Question: When I start my sublime text3, I found the following command. What is the problem? How I can solve it? I use Ubuntu 16.
> Error trying to parse file: Unexpected character, expected a comma or closing bracket in Packages/User/Default (Linux).sublime-keymap:2:9

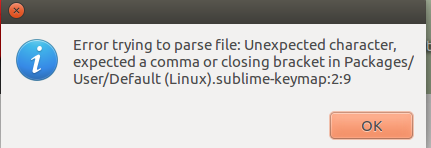
Answer: Guess what! I had the same error when I started using sublime text!
open this file: '~/Library/Application Support/Sublime Text 2/Packages/User/Default (Linux).sublime-keymaps' with whatever program, but not sublime, and replace all the content with '[]'
Then, restart sublime text, and it should work.
Matt